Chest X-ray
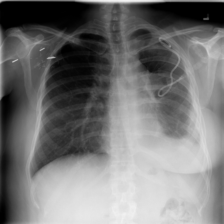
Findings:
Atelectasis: negative
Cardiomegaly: negative
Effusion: negative
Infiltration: negative
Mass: negative
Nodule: negative
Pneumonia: negative
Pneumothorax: negative
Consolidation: negative
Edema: negative
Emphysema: negative
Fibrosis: negative
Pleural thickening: negative
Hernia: negative